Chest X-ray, PA view. Patient: 30 years old, sex M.
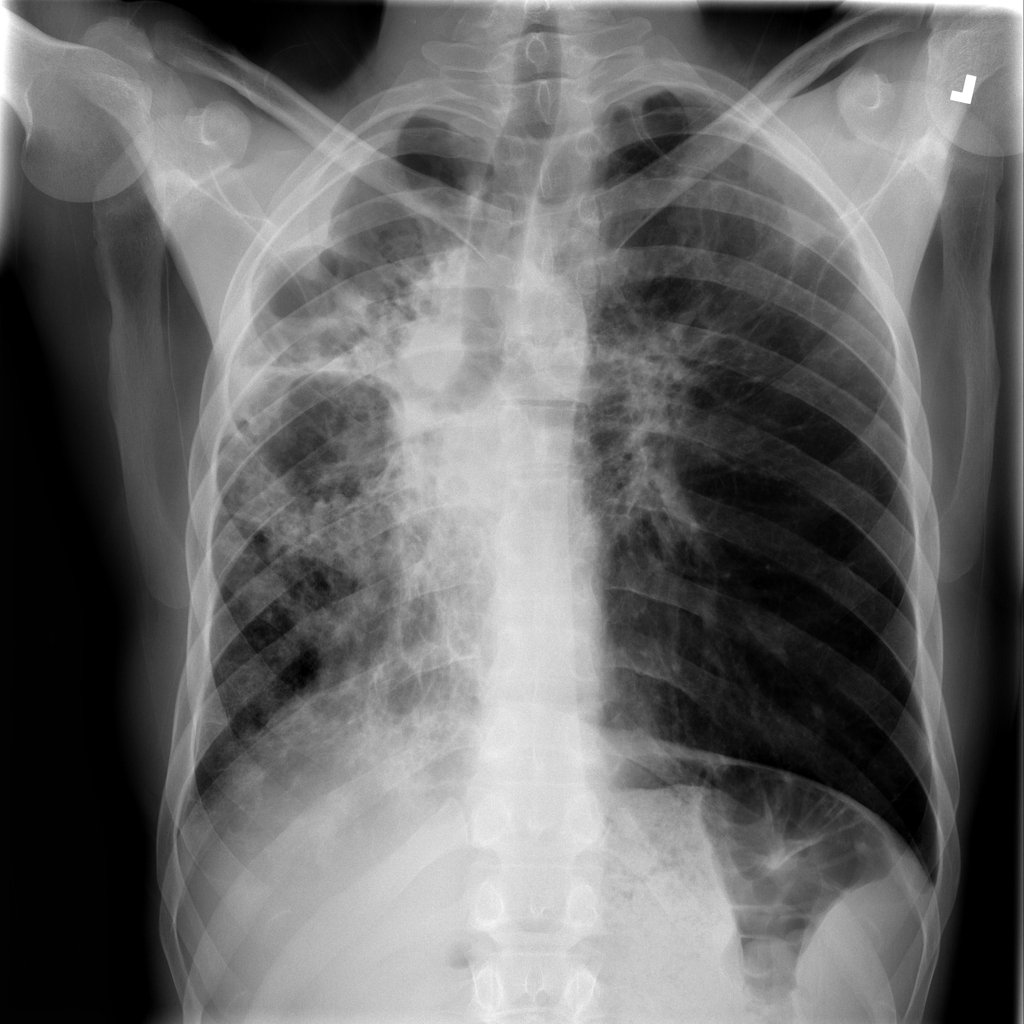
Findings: Infiltration